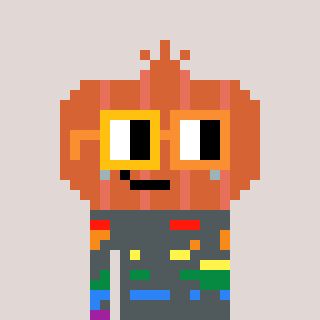
a pixel art character with square yellow and orange glasses, a onion-shaped head and a darkbrown-colored body on a warm background